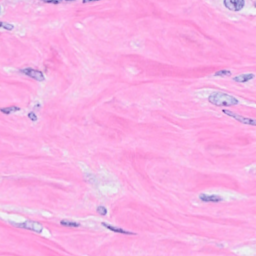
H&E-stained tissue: Breast